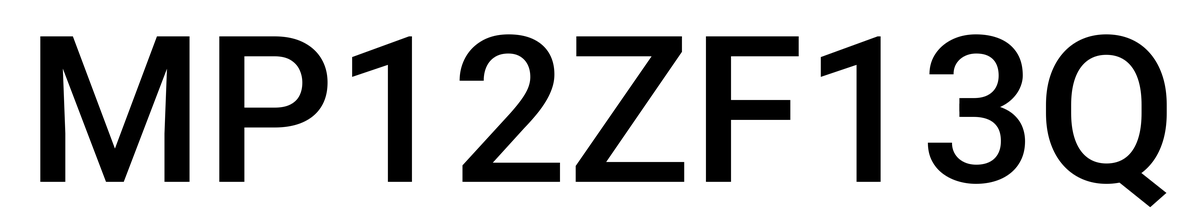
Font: Roboto_Medium